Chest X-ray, PA view. Patient: 27 years old, sex M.
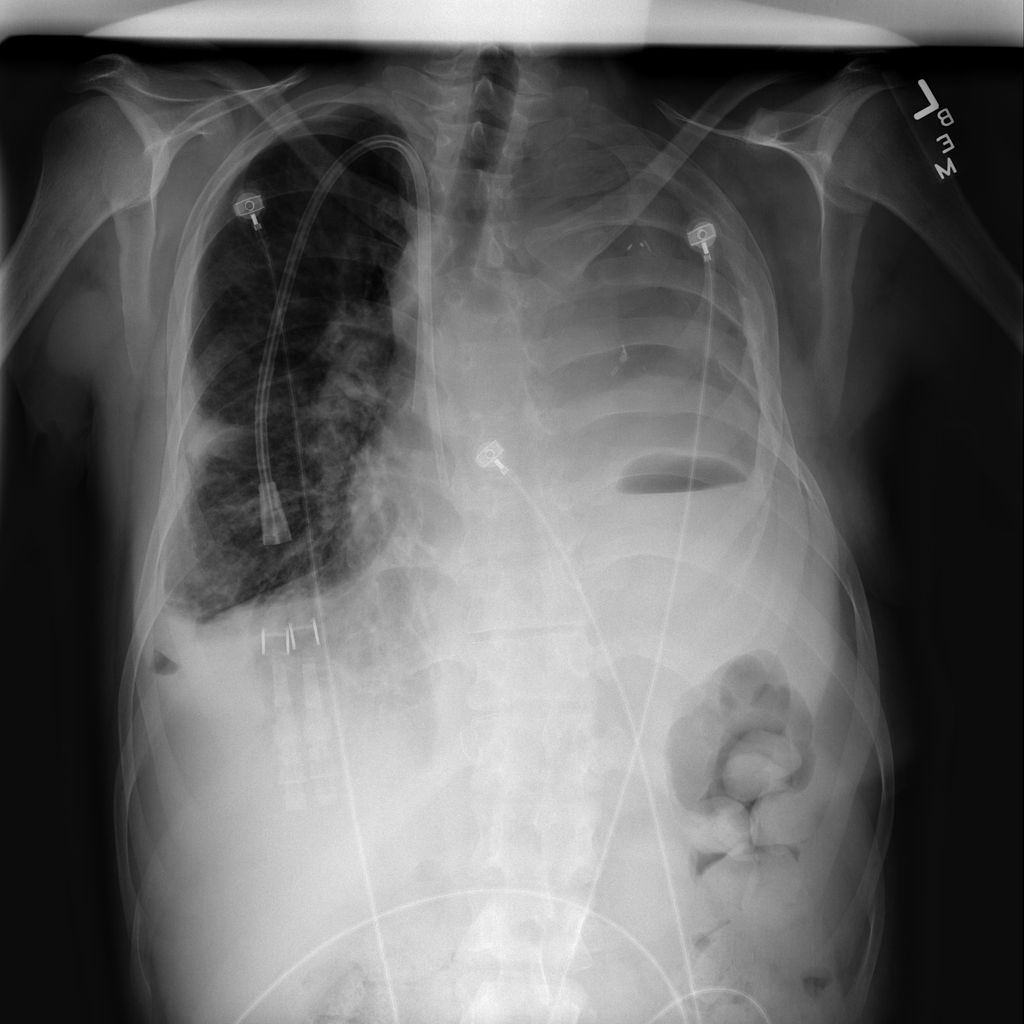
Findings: Effusion, Infiltration